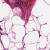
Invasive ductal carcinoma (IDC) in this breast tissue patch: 0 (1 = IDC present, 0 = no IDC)